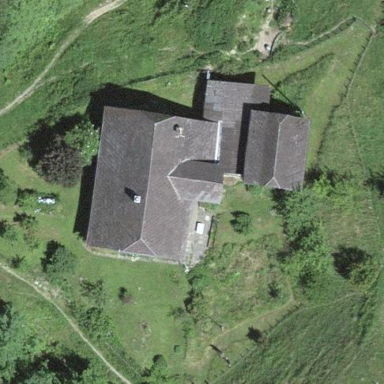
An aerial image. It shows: Farm building.